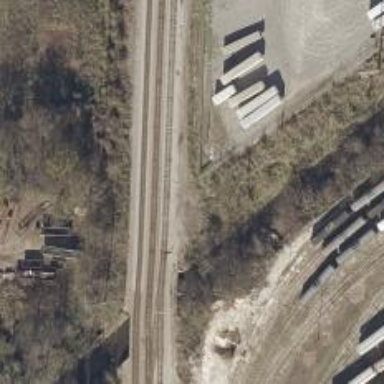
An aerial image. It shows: Railway siding for service.